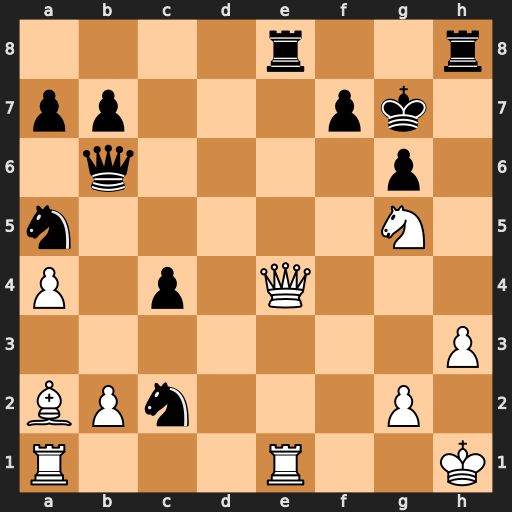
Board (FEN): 4r2r/pp3pk1/1q4p1/n5N1/P1p1Q3/7P/BPn3P1/R3R2K
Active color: w
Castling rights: -
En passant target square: -
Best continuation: Qxc2 Rxe1+ Rxe1